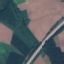
Land use / land cover class: Highway